Question: I using Metro css (windows 8 style) and have a problem.
I have container with alerts (the blue in the picture) ,
and above , there is 'IT -CENTER ' , If I click there it open a button.
the problem that the button behind the container..
I try to set the Z index of the container to -1 , and it's not help.

the dropdownlist with the button(IT-CENTER):
IT-CENTER
'''
<li style="z-index:3"><a href="Login.aspx">htntk</a></li>
</ul>
</div>
'''
and the container(blue one):
'''
<div id="alerts-container" style="z-index:-1">
<div id="toast-example1" class="toast toasttext02 fade in">
<button type="button" class="close" data-dismiss="alert"></button>
<div class="pull-left">
<div class="toast-object icon-info-4"></div>
</div>
<div class="toast-body" style="text-align:right">
'''
(it's without the closing tags..)
what should I do?
thanks!!
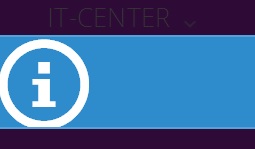
Answer: 1. You must set position:relative if you are setting z-index - it is very important thing and can lead to your bug
2. If the 1 method doesn't help you should try to set z-indexes to the possible parents of that button (can say for sure I don't see your code)